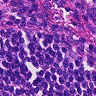
Metastatic tissue present: no